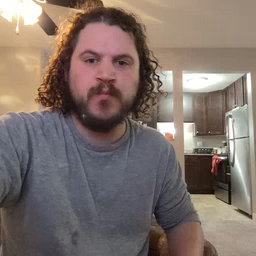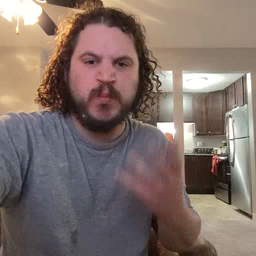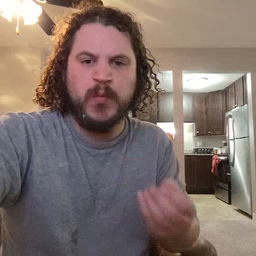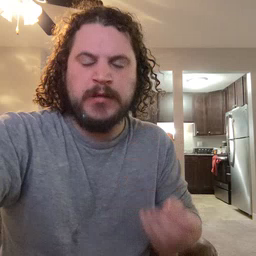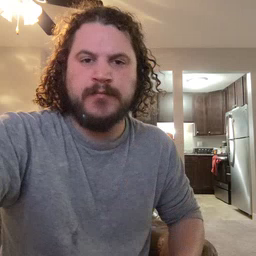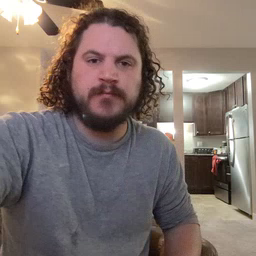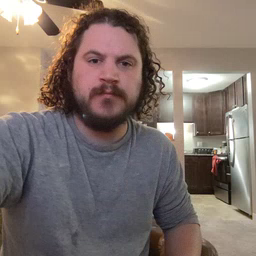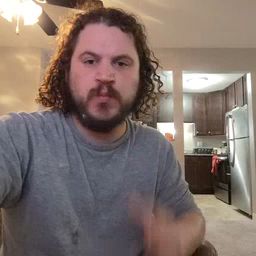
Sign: wet